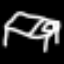
Label: bed